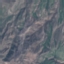
Land use / land cover: HerbaceousVegetation